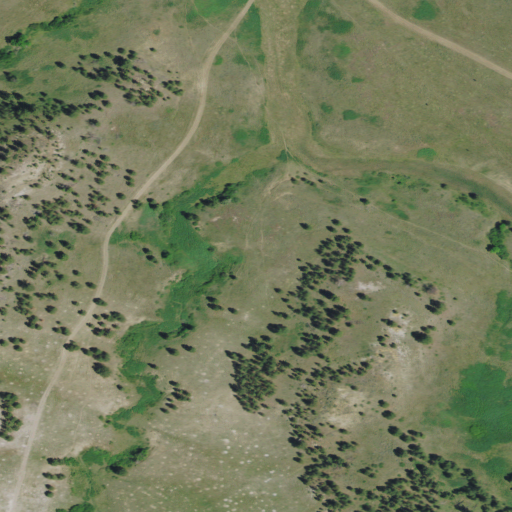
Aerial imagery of valley in Montana named Funnel Draw containing grassland, shrub, and evergreen forest